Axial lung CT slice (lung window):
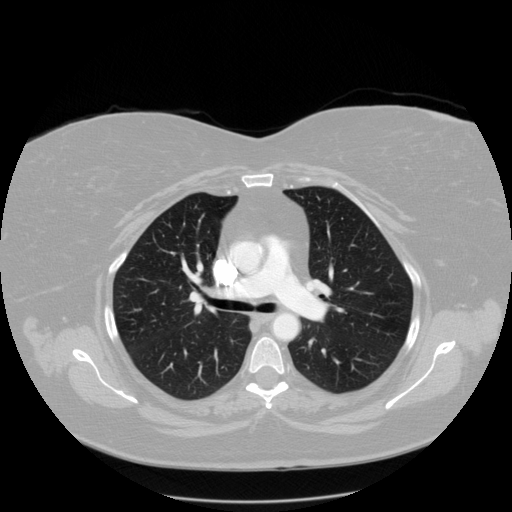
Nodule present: no